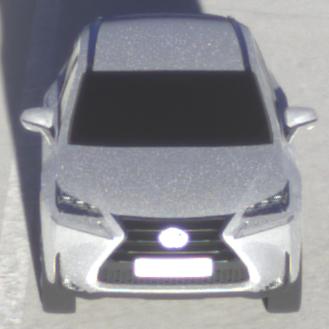
Make: Lexus
Model: NX 300h
Detailed model: NX (AZ1)
Model produced from: 2017/11
Model produced until: 2018/08
Doors: 5
Color: white
Road condition: dry road
Daytime: sunrise or sunset
Contrast: low contrast